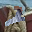
Label: 2